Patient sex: F
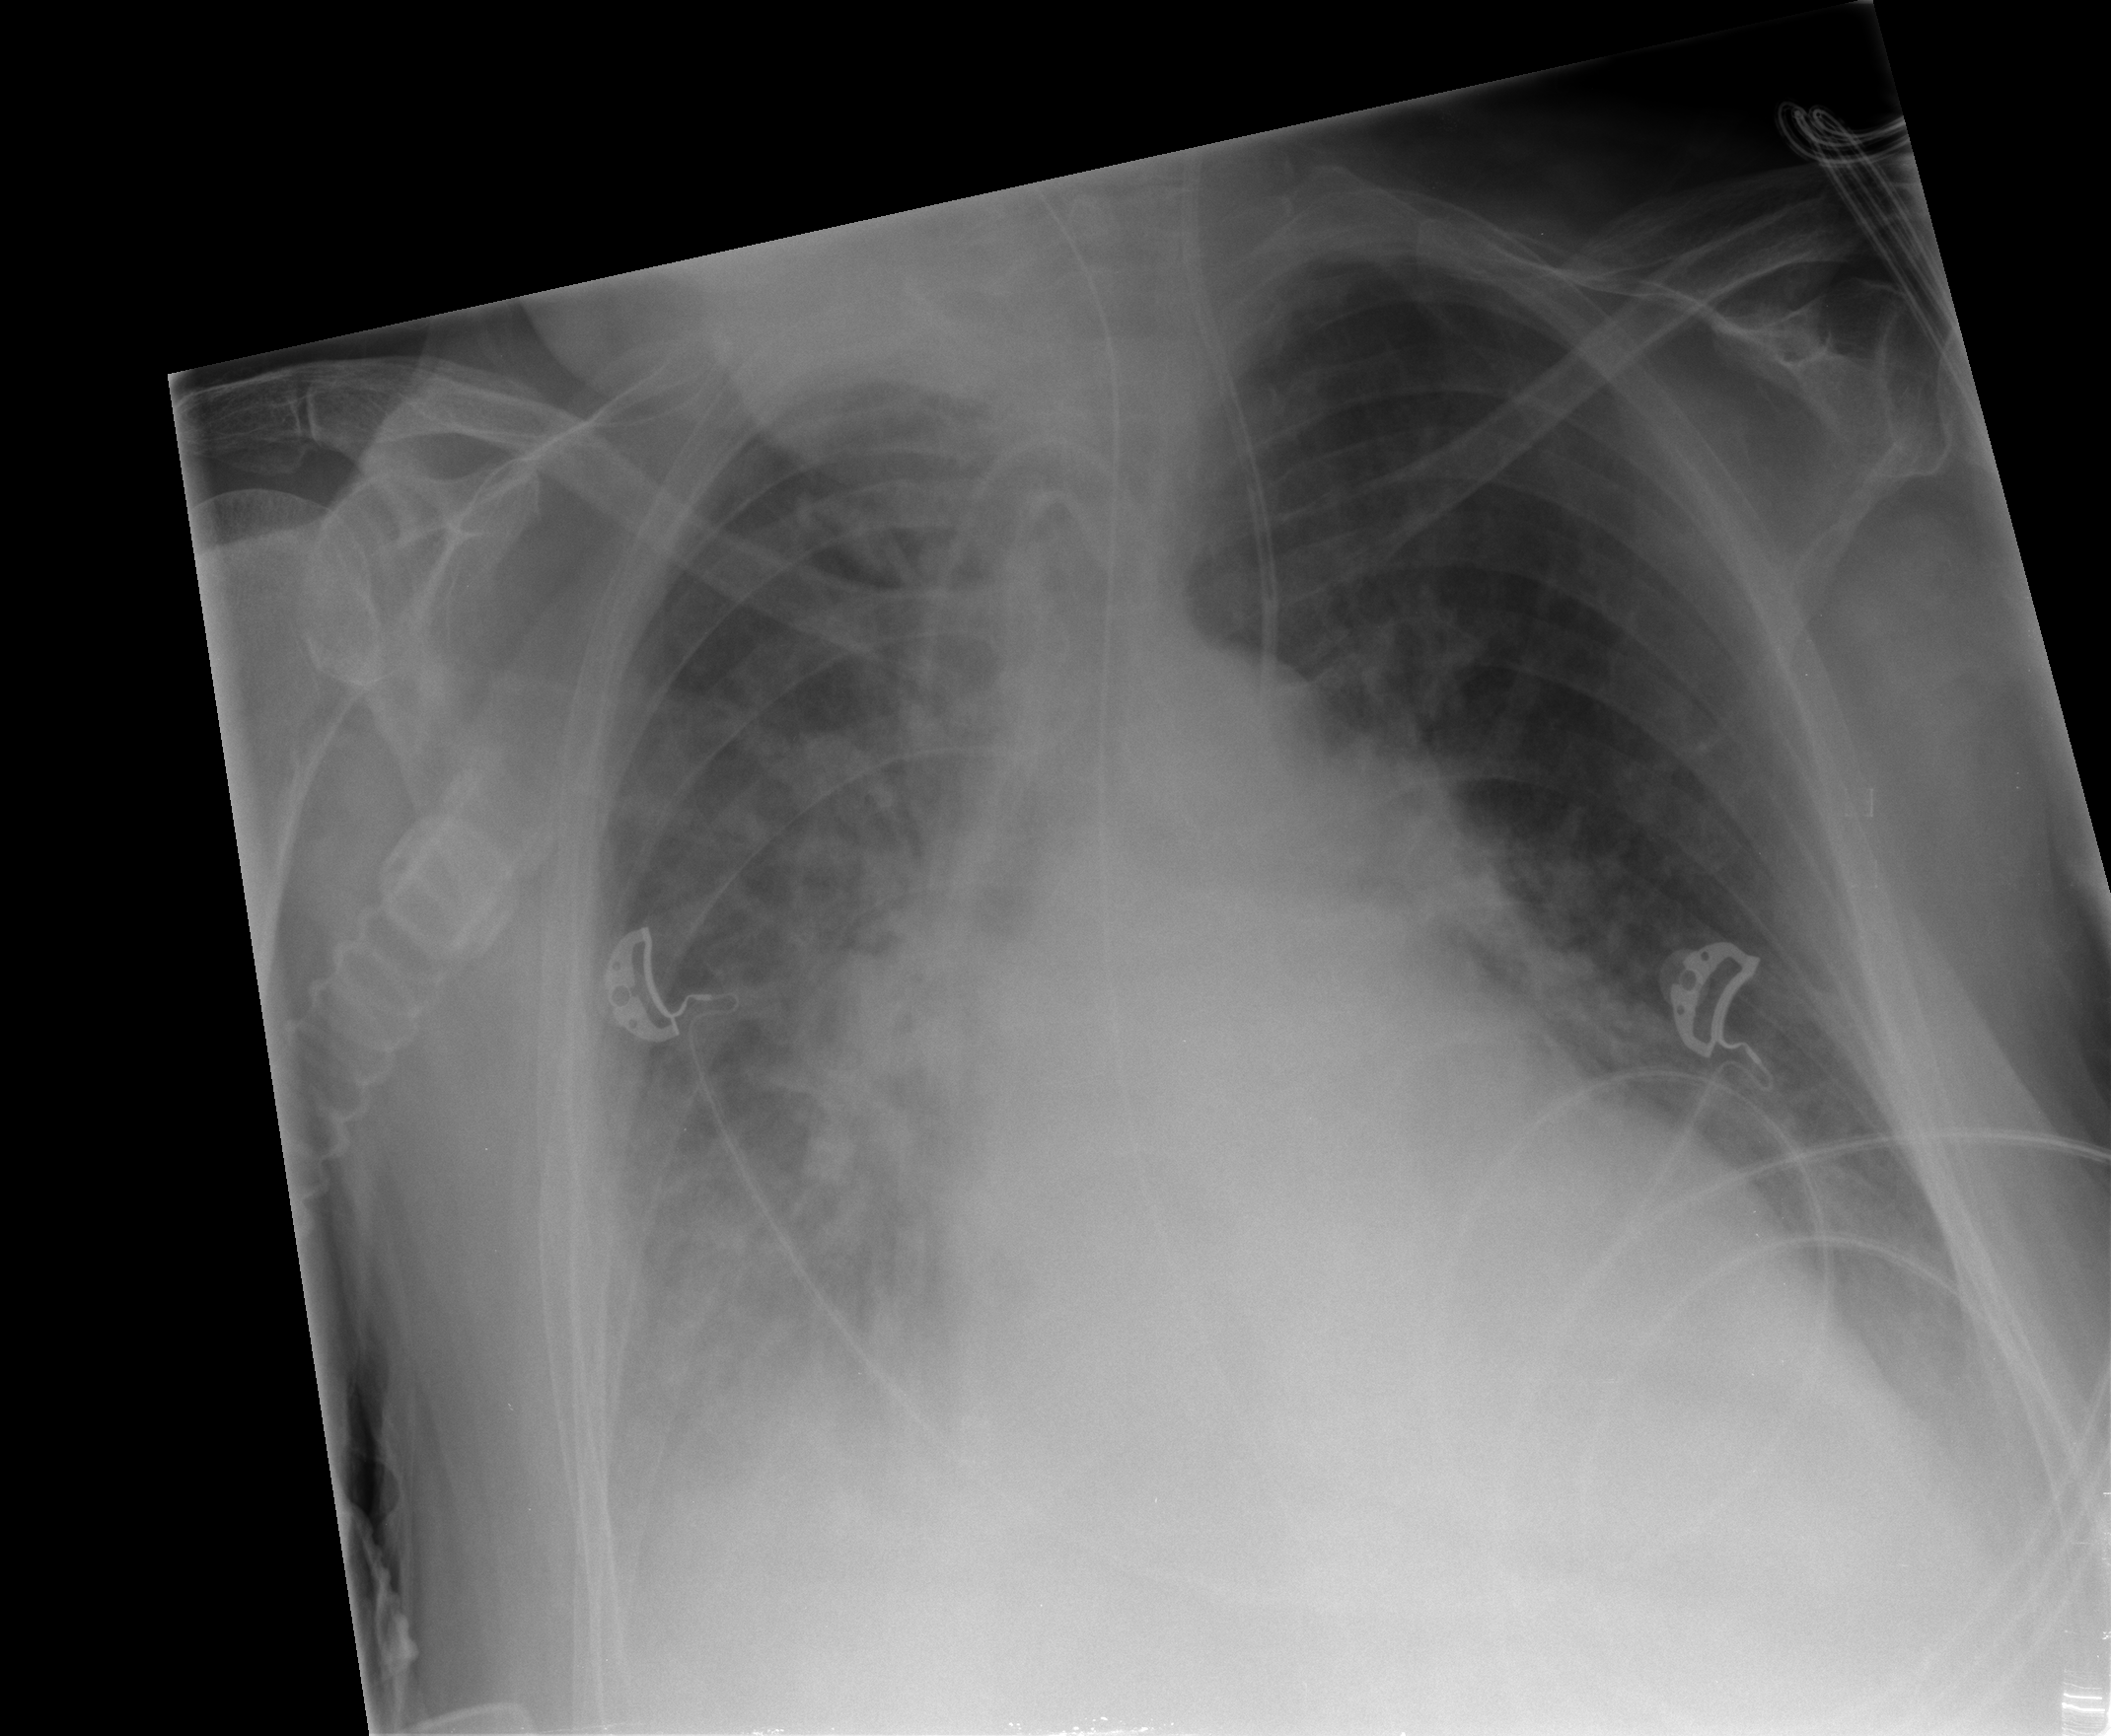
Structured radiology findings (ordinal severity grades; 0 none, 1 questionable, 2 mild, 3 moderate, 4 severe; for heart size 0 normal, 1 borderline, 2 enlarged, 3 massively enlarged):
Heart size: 3
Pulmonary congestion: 3
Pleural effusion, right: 2
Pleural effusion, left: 2
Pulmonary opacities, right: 2
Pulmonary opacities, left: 0
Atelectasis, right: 3
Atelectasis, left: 2